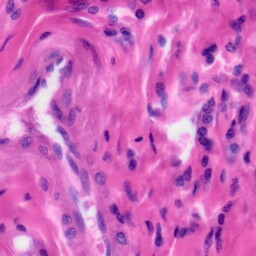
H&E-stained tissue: Tonsil